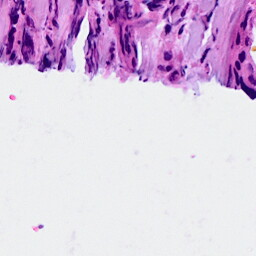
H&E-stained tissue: Breast